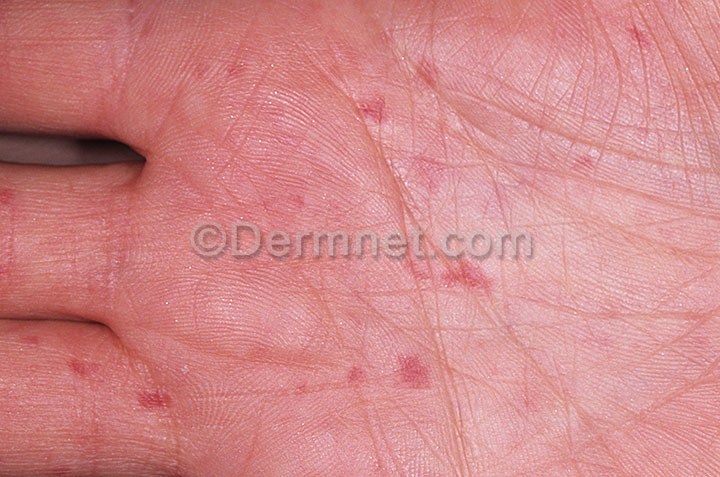
Disease: Lupus and other Connective Tissue diseases